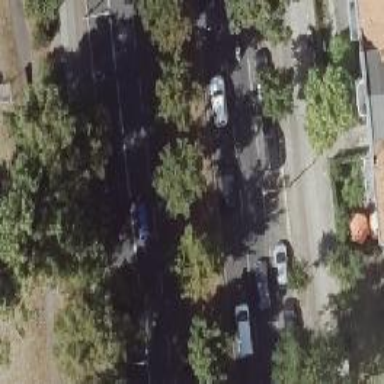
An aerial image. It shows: Avenue of deciduous broadleaved trees.